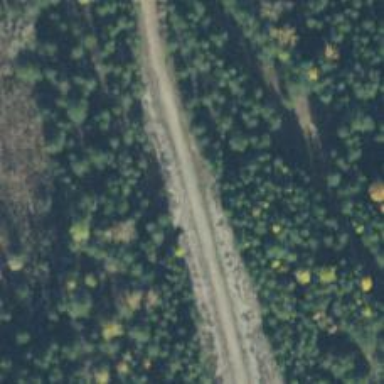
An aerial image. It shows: Unclassified road.